Question: I want to create as illustrated by the below image :

This is what I have managed to do : <URL>
'''
$(document).ready(function () {
var slideNum = $('.page').length,
wrapperWidth = 100 * slideNum,
slideWidth = 100/slideNum;
$('.wrapper').width(wrapperWidth + '%');
$('.page').width(slideWidth + '%');
$('a.scrollitem').click(function(){
$('a.scrollitem').removeClass('selected');
$(this).addClass('selected');
var slideNumber = $($(this).attr('href')).index('.page'),
margin = slideNumber * -100 + '%';
$('.wrapper').animate({marginLeft: margin},1000);
return false;
});
});
'''
'''
html, body {
height: 100%;
margin: 0;
overflow-x:hidden;
position:relative;
}
nav{
position:absolute;
top:0; left:0;
height:30px;
}
.wrapper {
height: 100%;
background: #263729;
}
.page {
float:left;
background: #992213;
min-height: 100%;
padding-top: 30px;
}
#page-1 {
background: #0C717A;
}
#page-2 {
background: #009900;
}
#page-3 {
background: #0000FF;
}
a {
color:#FFF;
}
a.selected{
color: red;
}
.simulate{
height:2000px;
}
'''
'''
<script src="https://ajax.googleapis.com/ajax/libs/jquery/1.11.0/jquery.min.js"></script>
<div class="wrapper">
<nav>
<a href="#page-1" class="scrollitem selected">page 1</a>
<a href="#page-2" class="scrollitem">page 2</a>
<a href="#page-3" class="scrollitem">page 3</a>
</nav>
<div id="page-1" class="page">
<h3>page 1</h3>
<div class="simulate">Simulated content heigher than 100%</div>
</div>
<div id="page-2" class="page">
<h3>page 2</h3>
<div class="simulate">Simulated content heigher than 100%</div>
</div>
<div id="page-3" class="page">
<h3>page 3</h3>
<div class="simulate">Simulated content heigher than 100%</div>
</div>
</div>
'''
I have however hit a few brick walls, as mine is responsive to a certain degree, its just as you scale it needs to stick to the page its on and not reveal the others.
Also if the pages are long it shows a scroll bar which is perfect, but on the last slide there is a gap as wide as the scroll-bar.
I have the following Requirements:
1. Needs to be Responsive
2. pages need to be able to be long (800px) and still scrollable, without the gap on the last one.
3. needs to work on minimum ie9
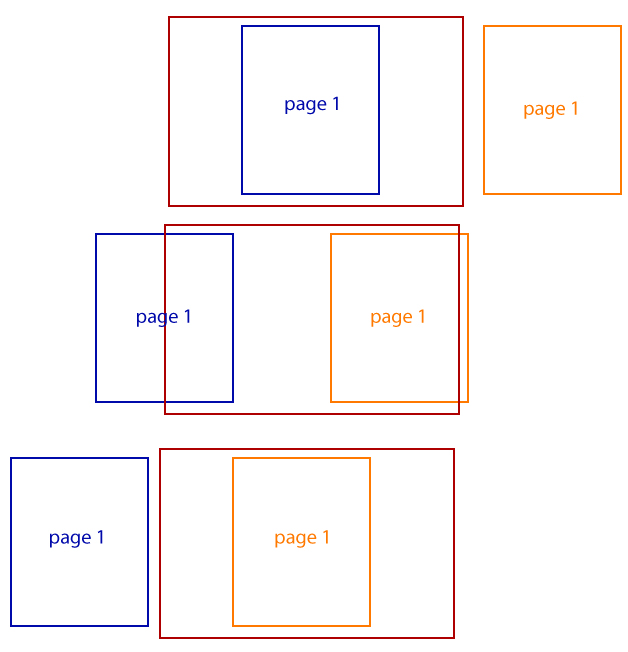
Answer: ## Horizontal page sliding
This jQuery snippet :
1. Calculates the number of slides and set the width of the wrapper accordingly.
2. According to which link is clicked, left-margin is animated on the wrapper to show the corresponding slide with a smooth transition
3. Toggles the class of the clicked link for active link highlighting
Note that this solution:
1. Uses only one menu occurence to minimize markup and prevent content repetition.
2. Requires only the jQuery library
3. works for a dynamic number of slides
'''
$(document).ready(function() {
var slideNum = $('.page').length,
wrapperWidth = 100 * slideNum,
slideWidth = 100 / slideNum;
$('.wrapper').width(wrapperWidth + '%');
$('.page').width(slideWidth + '%');
$('a.scrollitem').click(function() {
$('a.scrollitem').removeClass('selected');
$(this).addClass('selected');
var slideNumber = $($(this).attr('href')).index('.page'),
margin = slideNumber * -100 + '%';
$('.wrapper').animate({
marginLeft: margin
}, 1000);
return false;
});
});
'''
'''
html,
body {
height: 100%;
margin: 0;
overflow-x: hidden;
position: relative;
}
nav {
position: absolute;
top: 0;
left: 0;
height: 30px;
}
.wrapper {
height: 100%;
background: #263729;
}
.page {
float: left;
background: #992213;
min-height: 100%;
padding-top: 30px;
}
#page-1 {
background: #0C717A;
}
#page-2 {
background: #009900;
}
#page-3 {
background: #0000FF;
}
a {
color: #FFF;
}
a.selected {
color: red;
}
.simulate {
height: 2000px;
}
'''
'''
<script src="https://ajax.googleapis.com/ajax/libs/jquery/1.11.1/jquery.min.js"></script>
<div class="wrapper">
<nav>
<a href="#page-1" class="scrollitem selected">page 1</a>
<a href="#page-2" class="scrollitem">page 2</a>
<a href="#page-3" class="scrollitem">page 3</a>
</nav>
<div id="page-1" class="page">
<h3>page 1</h3>
<div class="simulate">Simulated content heigher than 100%</div>
</div>
<div id="page-2" class="page">
<h3>page 2</h3>
<div class="simulate">Simulated content heigher than 100%</div>
</div>
<div id="page-3" class="page">
<h3>page 3</h3>
<div class="simulate">Simulated content heigher than 100%</div>
</div>
</div>
'''